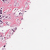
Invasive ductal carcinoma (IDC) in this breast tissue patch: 1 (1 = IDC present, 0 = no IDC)